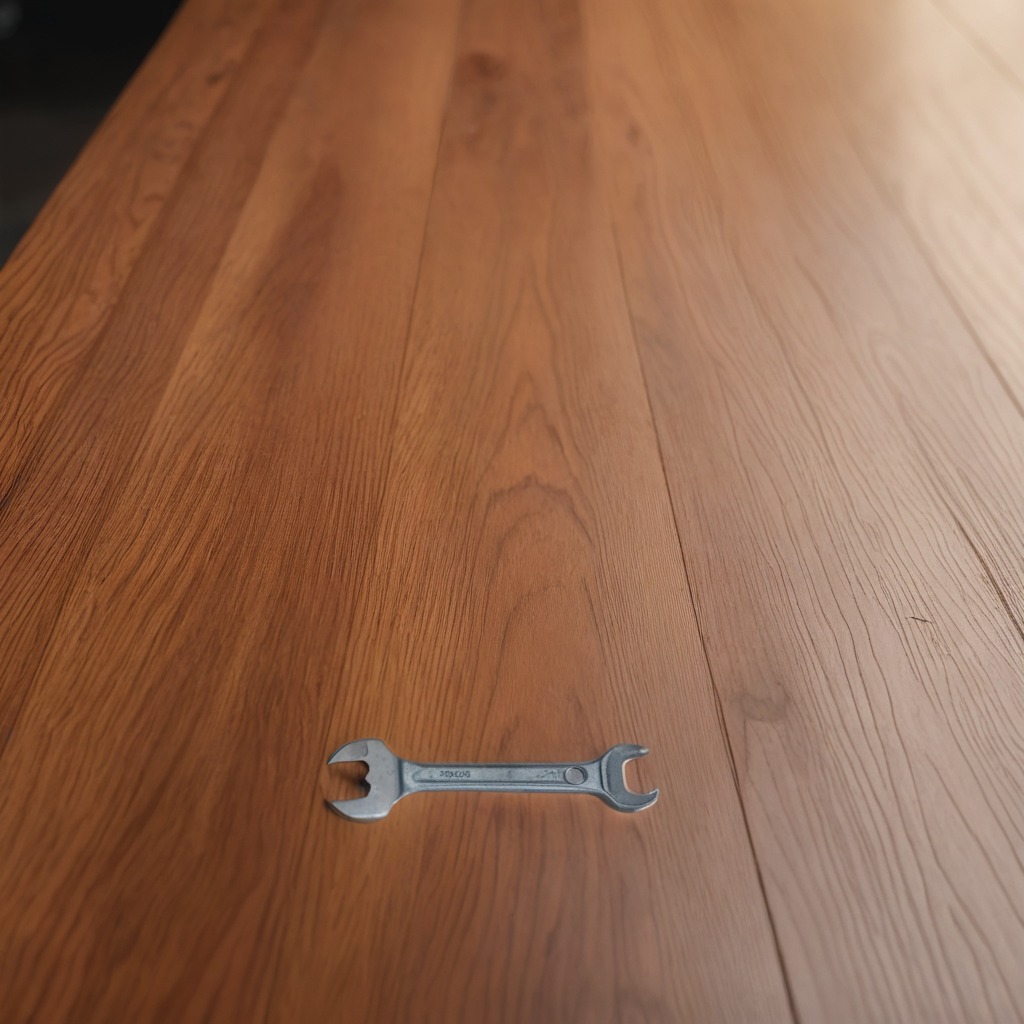
An wrench is lying on a wooden table in a carpentry studio.